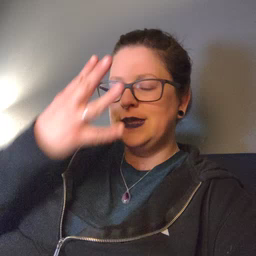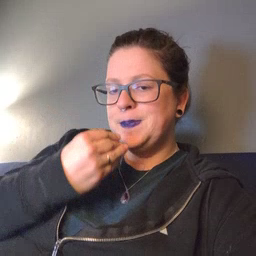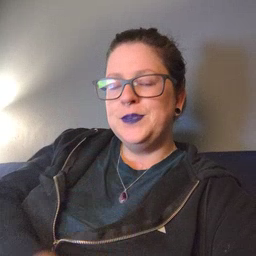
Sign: sleep